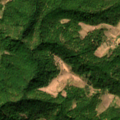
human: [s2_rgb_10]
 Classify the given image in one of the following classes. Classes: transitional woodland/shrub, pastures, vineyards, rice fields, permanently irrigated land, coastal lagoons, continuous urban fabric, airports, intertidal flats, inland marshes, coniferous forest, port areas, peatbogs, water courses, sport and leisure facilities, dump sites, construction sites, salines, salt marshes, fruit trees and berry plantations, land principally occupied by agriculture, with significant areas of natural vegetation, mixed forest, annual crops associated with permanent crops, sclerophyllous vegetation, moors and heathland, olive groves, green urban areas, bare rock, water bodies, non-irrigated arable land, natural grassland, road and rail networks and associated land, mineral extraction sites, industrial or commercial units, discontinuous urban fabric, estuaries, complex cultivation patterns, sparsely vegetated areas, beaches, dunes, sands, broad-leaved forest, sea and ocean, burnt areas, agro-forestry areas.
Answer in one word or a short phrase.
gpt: complex cultivation patterns, broad-leaved forest